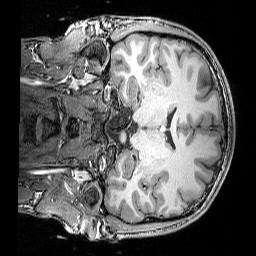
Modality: T1w
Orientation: coronal
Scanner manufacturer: siemens
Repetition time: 2.25 s
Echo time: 0.00418 s